Question: Given the following four-coloring problem graph, where part of the region has been pre-colored, how many coloring combinations are there for the remaining region?
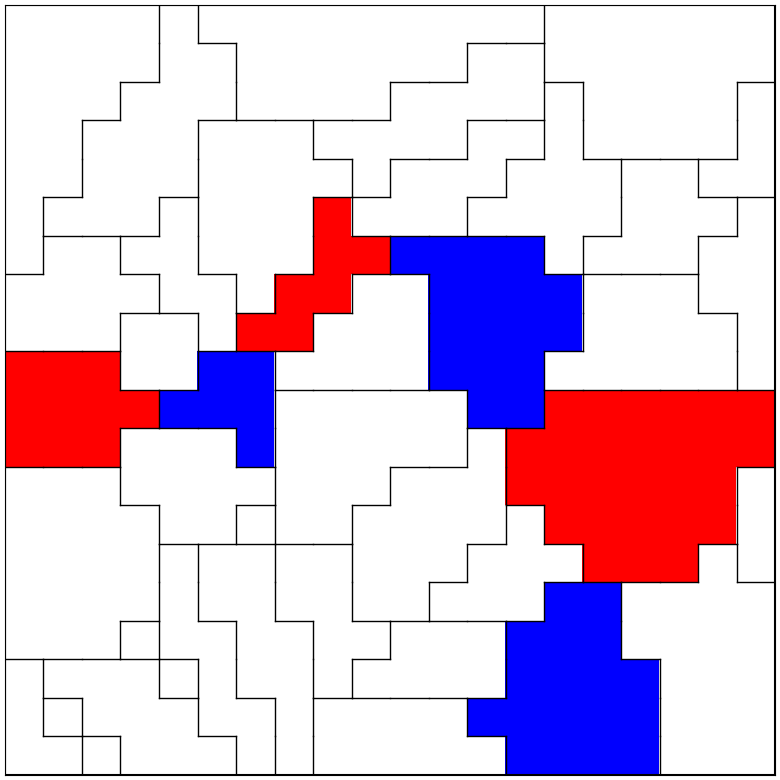
Answer: 1912320